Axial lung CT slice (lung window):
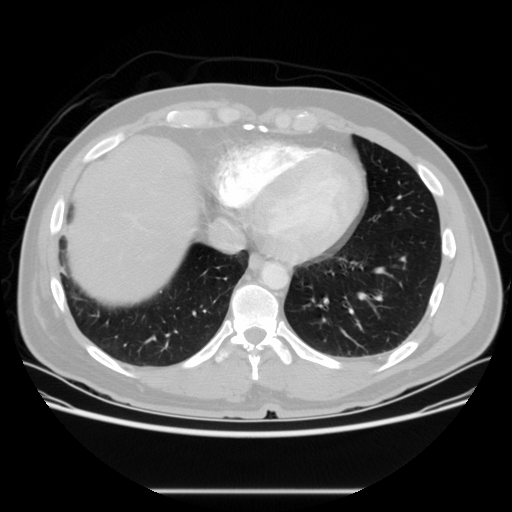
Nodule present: no